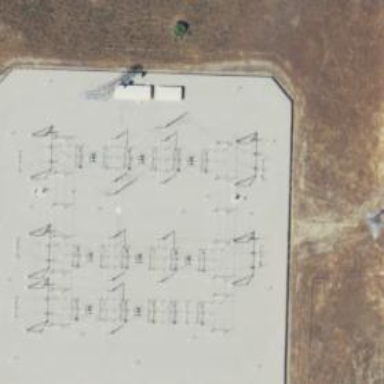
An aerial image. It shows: Concrete surface at transmission level power substation.